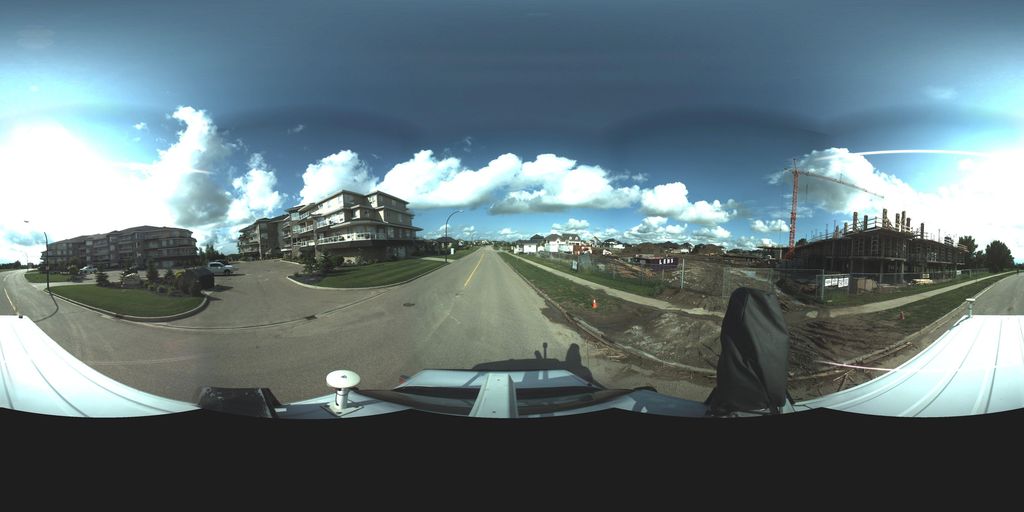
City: saskatoon